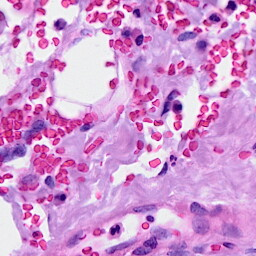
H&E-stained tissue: Breast